九年级 · 画法几何学
（8 分）如图,由小正方形构成的 $6 \times 6$ 网格中，每个正方形的顶点叫做格点. $\odot O$经过 $A 、 B 、 C$ 三点, 仅用无刻度的直尺在给定的网格中按要求作图 (保留作图痕迹).

(1)在图 1 中画出圆心 $O$;

(2)在图 2 中的圆上找一点 $E$, 使 $O E$ 平分 $B C$;

图1

图2

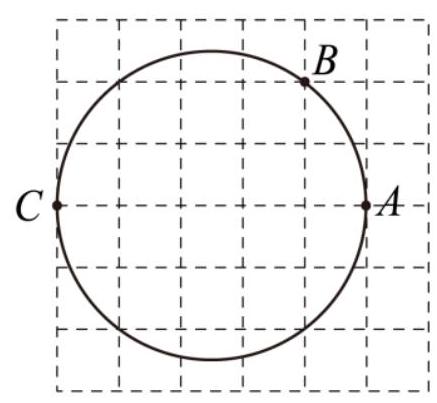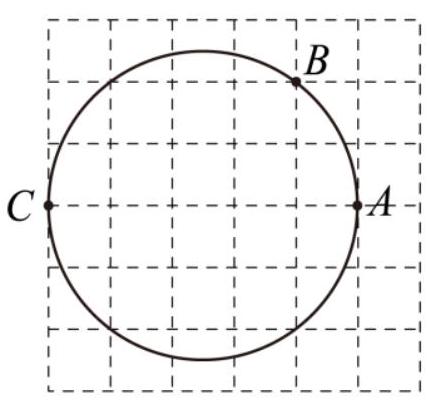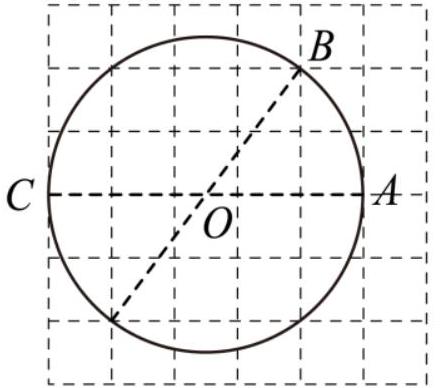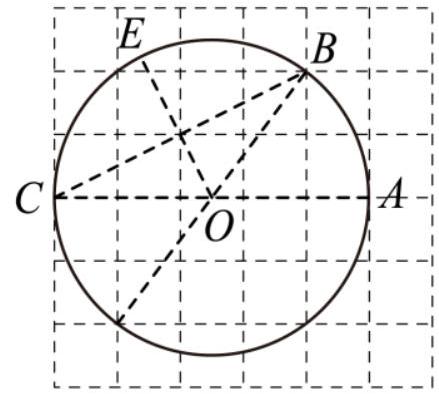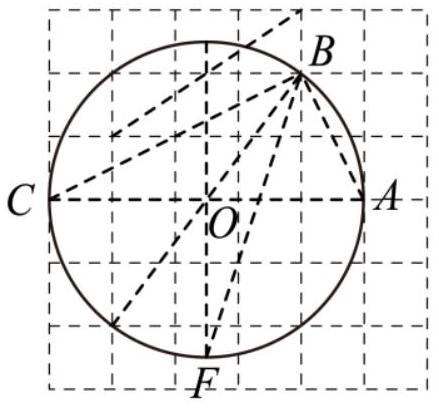
答案:  (1)图见解析

(2)图见解析

(3)图见解析

解析: (1) 利用圆周角定理和两条直径的交点即为圆心 $O$ 即可;

（2）由（1）中方法找到圆心 $O$, 根据垂径定理的推论找到 $B C$ 的中点即可求解;

(3) 先找到圆心 $O$, 根据圆周角定理知 $\angle A B C=90^{\circ}$, 利用垂径定理的推论, 过 $O$ 作垂直于 $A C$ 的直径, 交圆 $O$ 于 $F$, 则 $\angle A O F=\angle C O F=90^{\circ}$, 由圆周角定理可得 $\angle C B F=\angle A B F=45^{\circ}$,即点 $F$ 即为所求.

【详解】(1) 解: 如图 1, 点 $O$ 即为所求作;

(2) 解: 如图 2, 点 $E$ 即为所求作;

（3）解: 如图 2, 点 $F$ 即为所求作.

图1

图2

图3

【点睛】本题考查基本几何作图, 涉及到圆周角定理、垂径定理的推论, 熟练掌握网格中的基本作图方法和相关知识是解答的关键.